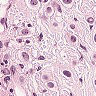
Metastatic tissue present: yes